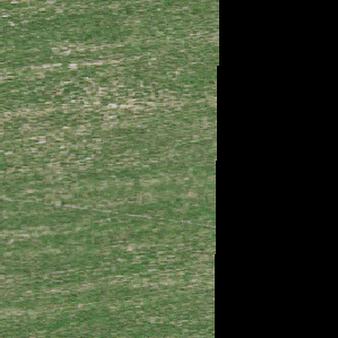
Label: other